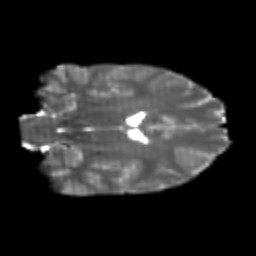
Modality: T2w
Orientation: coronal
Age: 21
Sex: male
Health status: healthy
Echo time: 0.074 s